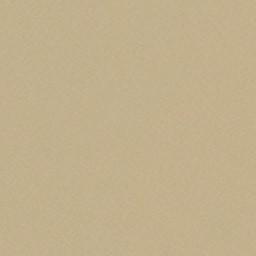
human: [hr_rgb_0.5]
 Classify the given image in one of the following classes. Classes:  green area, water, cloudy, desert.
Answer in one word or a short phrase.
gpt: desert